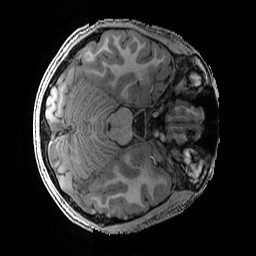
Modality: T1w
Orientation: axial
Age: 15
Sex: male
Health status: ill
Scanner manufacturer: ge
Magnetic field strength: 3 T
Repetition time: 0.007664 s
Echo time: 0.00342 s